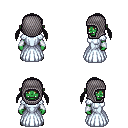
a pixel art fantasy rpg character, female body template, orc, green skin, underdress, teal pants, raven twin-tailed hairstyle, chain hood, white cloth bracers, black shoes, four views (front, back, left, right), 2x2 character sprite sheet, small pixel art, hard edges, no anti-aliasing